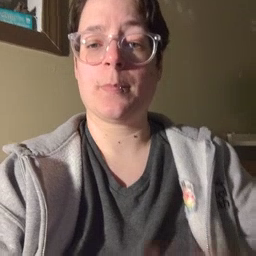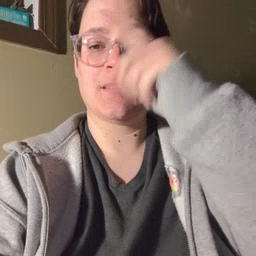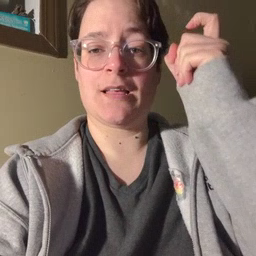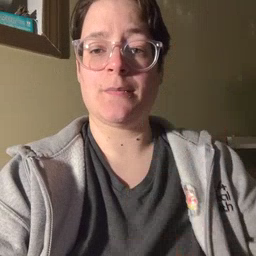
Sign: because